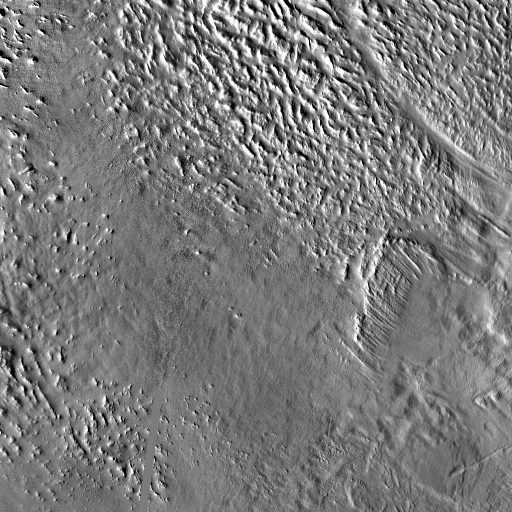
Crater classes present: Background